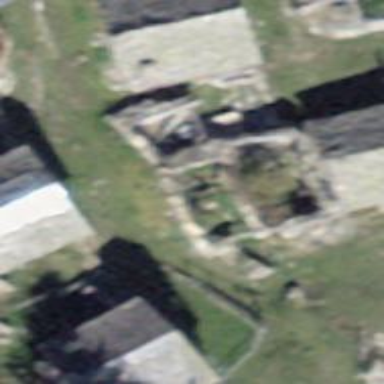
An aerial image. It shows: Historic building in ruins.